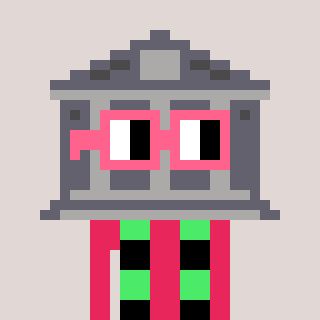
a pixel art character with square pink glasses, a bank-shaped head and a redpinkish-colored body on a warm background